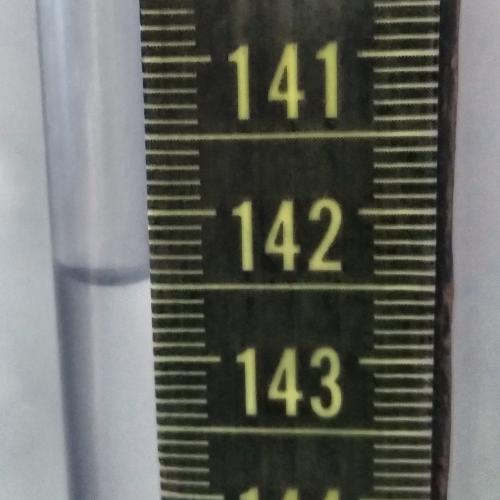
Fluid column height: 142.5 cm